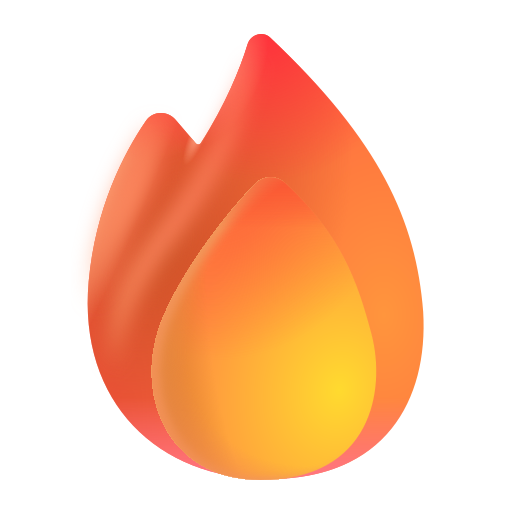
fire color